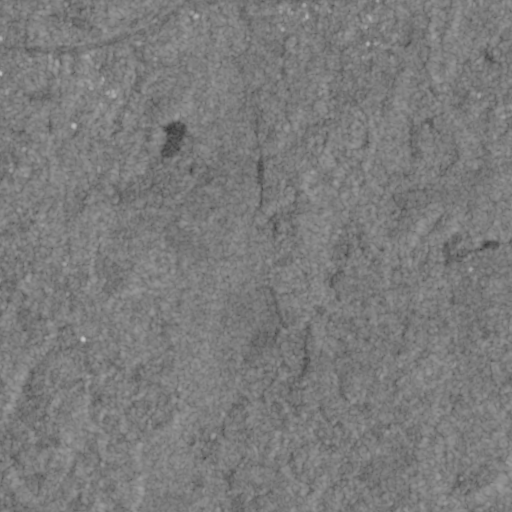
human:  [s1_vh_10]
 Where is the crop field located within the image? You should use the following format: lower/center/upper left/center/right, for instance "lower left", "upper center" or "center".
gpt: The crop field is located in the lower right of the image.
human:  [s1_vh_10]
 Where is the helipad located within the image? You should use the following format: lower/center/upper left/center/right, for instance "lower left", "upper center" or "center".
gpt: The helipad is located in the center of the image.
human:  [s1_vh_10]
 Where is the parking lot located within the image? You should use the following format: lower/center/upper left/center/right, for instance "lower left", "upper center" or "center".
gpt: The parking lot is located in the upper right of the image.
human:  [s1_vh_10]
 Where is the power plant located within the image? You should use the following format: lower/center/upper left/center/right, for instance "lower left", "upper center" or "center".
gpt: There is no power plant in the image.

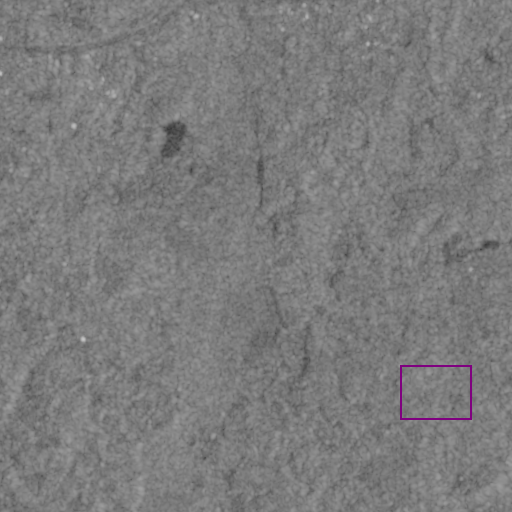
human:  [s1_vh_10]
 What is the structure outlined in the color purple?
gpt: The structure outlined in purple is a crop field.
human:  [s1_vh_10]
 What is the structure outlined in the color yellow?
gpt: There is no yellow outline.